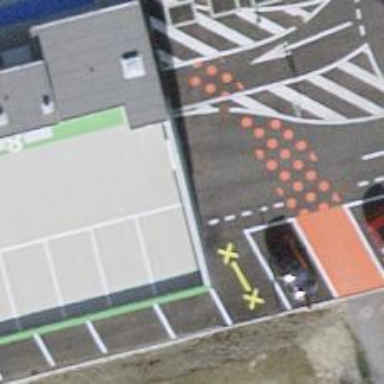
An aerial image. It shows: Entrance to multi-storey parking facility.